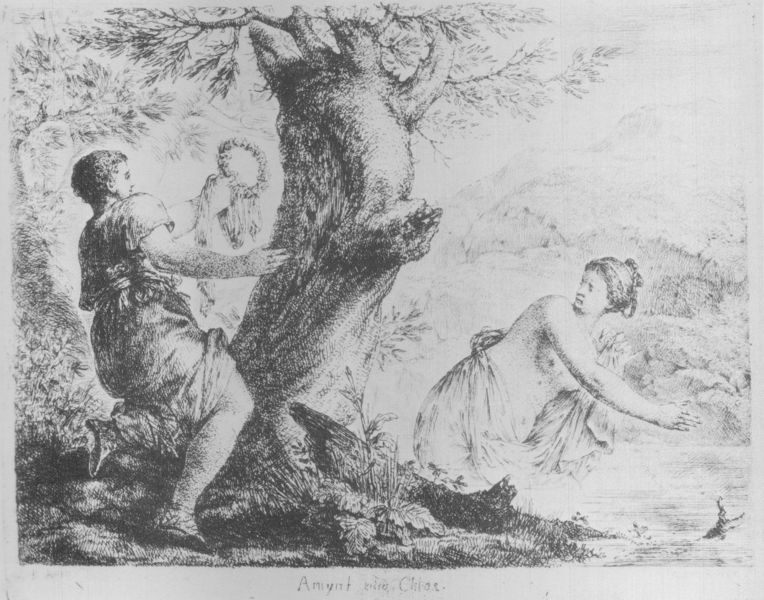
Titel: Amyntas mit der Krone von Blumen und Chloe im Bade
Künstler: Bernhard Rode
Standort: Kiel
Institution: Kunsthalle zu Kiel der Christian-Albrechts-Universität
Schlagwörter: akt, baum, berg, blätter, gemälde, gott, hand, himmel, kampf, kopf, laub, mann, nackt, schatten, wasser, weiß, baden, badende, bäume, fluss, frauen, grün, landschaft, mädchen, see, teich, ufer, äste, blume, blumen, braun, brust, busen, frau, frisur, grau, haar, hintergrund, holz, kleid, licht, mitte, schwarz, skizze, szene, zeichnung, gras, gürtel, tuch, wiese, leute, tanz, jung, arm, arme, geschichte, gesicht, halten, rahmen, ast, bach, baumstamm, erde, hügel, natur, schilf, stamm, weide, zweige, gewässer, boden, gewand, haare, stoff, kind, paar, blatt, pflanze, pflanzen, locke, locken, wald, boot, beine, bein, brüste, schrift, papier, beobachten, studie, getreide, berge, fels, gebirge, grafik, graphik, schattierung, angst, querformat, zopf, homme, handtuch, farn, nackte, ring, entblösst, frühling, flucht, versteckt, bad, barfuss, antike, erschrecken, knabe, motiv, druck, schraffur, radierung, stich, illustration, schwarzweiß, text, furcht, bleistift, laubbaum, geschenk, kranz, lorbeerkranz, mythologie, göttin, jagd, badetuch, necken, verführung, jüngling, anbieten, toga, metamorphose, nymphe, rinde, sage, verwandlung, knieend, prinz, griechenland, blumenkranz, reif, versteck, blütenkranz, wei?, apoll, femme, holt, kupferstich, gravure, tunika, kopfschmuck, arbre, paysage, bain, ungeheuer, couronne, diana, diane, rettung, schutz, römisch, apollon, siegeskranz, angeln, geister, fischen, handzeichnung, beschriftet, stick, dessin, quelle, hgel, spanner, chasseur, aphrodite, rivière, antike mythologie, scène, loorbeerkranz, uhe, june, baumloch, brautkranz, clio, noir balnc, vorzaichnung, voyeur, #wald, chloe, stalker, surprise, arthémis